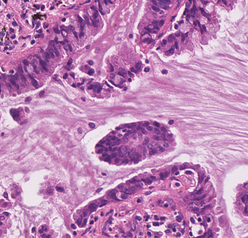
Tumor epithelial tissue: yes
Tumor-associated stroma tissue: yes
Normal tissue: no